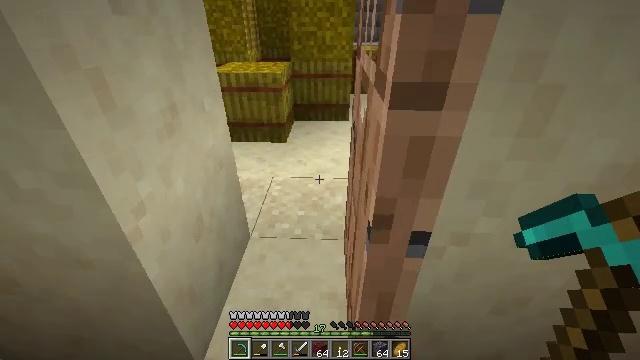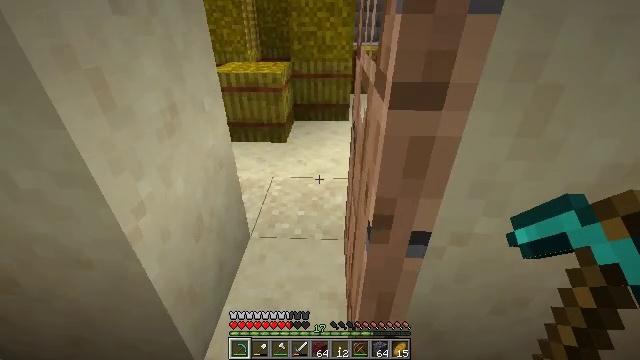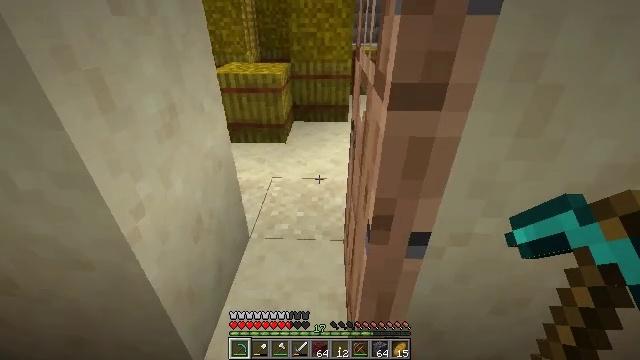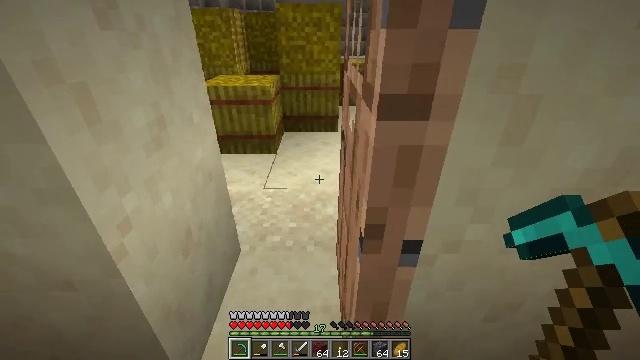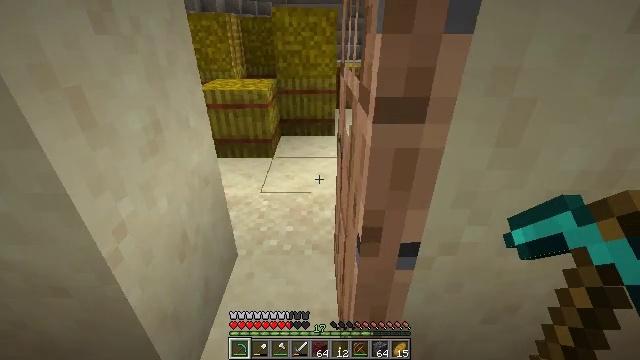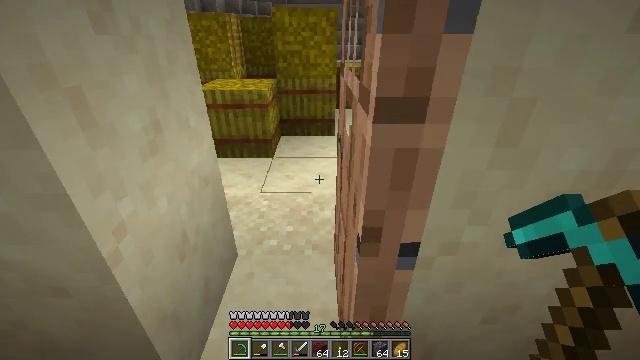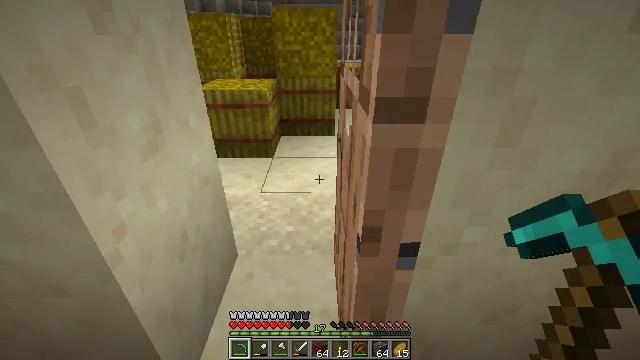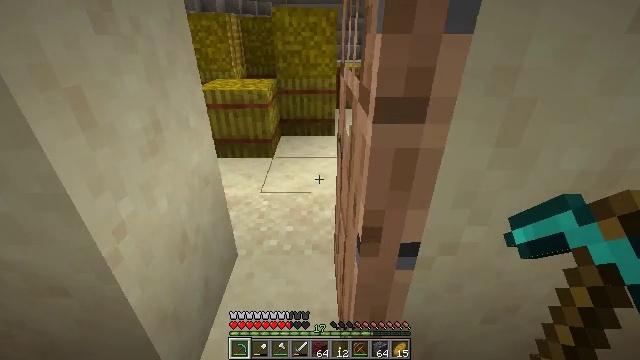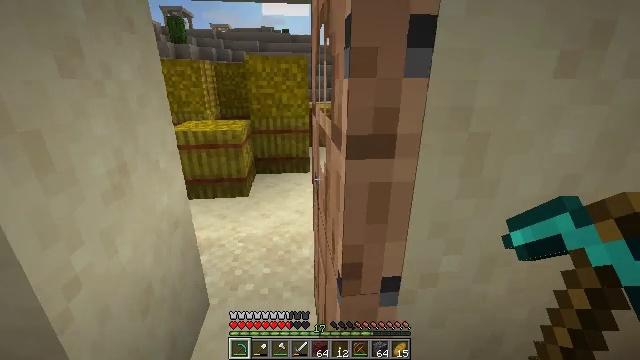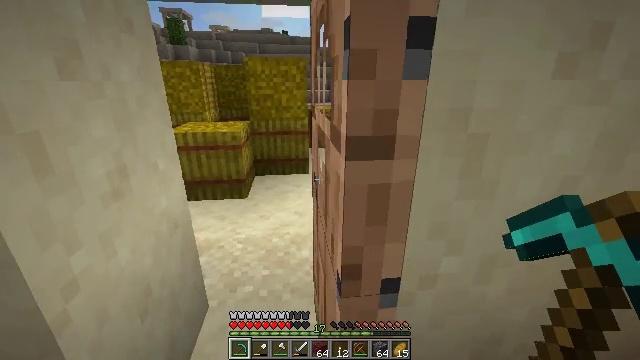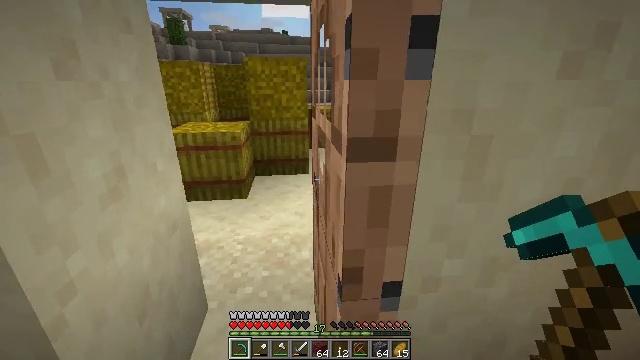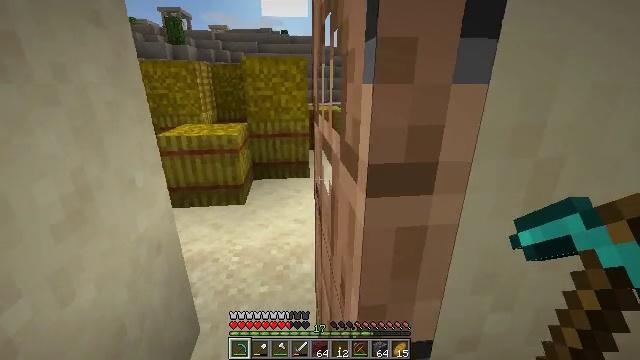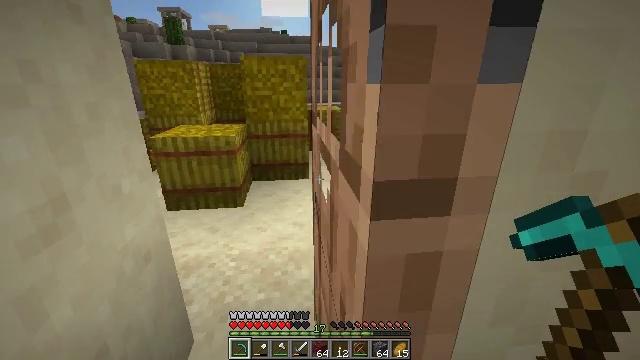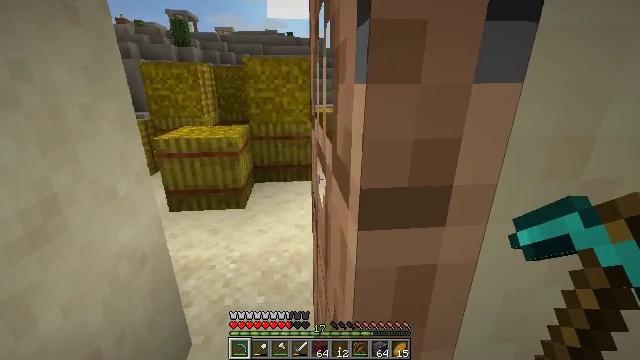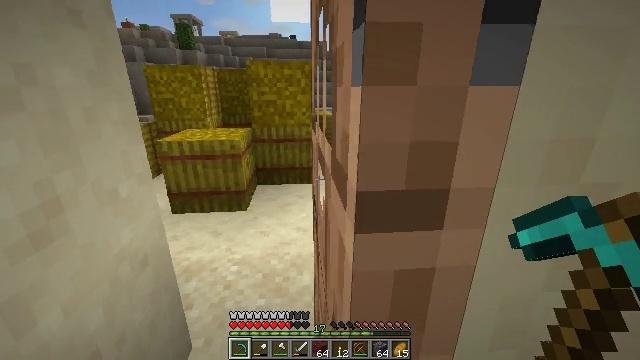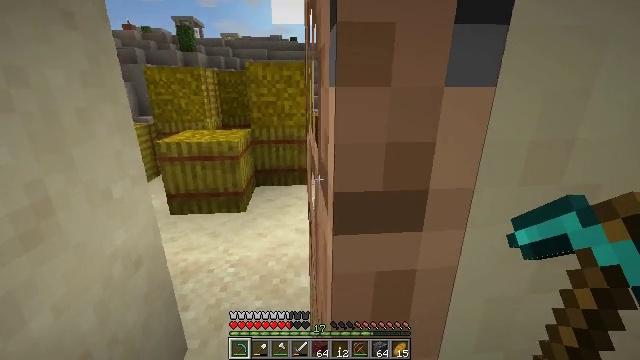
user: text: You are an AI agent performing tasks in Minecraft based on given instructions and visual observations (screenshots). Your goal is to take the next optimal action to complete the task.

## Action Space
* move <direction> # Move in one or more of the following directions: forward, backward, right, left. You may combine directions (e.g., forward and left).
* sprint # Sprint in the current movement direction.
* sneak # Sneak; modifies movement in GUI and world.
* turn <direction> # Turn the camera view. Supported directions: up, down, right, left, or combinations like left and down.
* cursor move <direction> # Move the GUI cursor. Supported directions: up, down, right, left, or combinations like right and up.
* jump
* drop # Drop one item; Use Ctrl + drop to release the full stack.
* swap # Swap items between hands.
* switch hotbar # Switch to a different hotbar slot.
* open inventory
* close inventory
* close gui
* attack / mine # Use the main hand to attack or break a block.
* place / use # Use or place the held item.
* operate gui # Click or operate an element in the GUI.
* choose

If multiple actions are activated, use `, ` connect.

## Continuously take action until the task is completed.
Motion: motion action
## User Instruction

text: Harvest hay blocks from the village.
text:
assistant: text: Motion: no_op
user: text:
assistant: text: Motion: no_op
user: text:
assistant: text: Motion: turn right and up
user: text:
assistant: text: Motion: no_op
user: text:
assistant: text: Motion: no_op
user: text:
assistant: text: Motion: no_op
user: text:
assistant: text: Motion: no_op
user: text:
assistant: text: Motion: turn right and up
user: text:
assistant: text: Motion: no_op
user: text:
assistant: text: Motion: move forward
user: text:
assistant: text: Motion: move forward
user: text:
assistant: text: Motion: move forward
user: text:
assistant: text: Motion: move forward, turn left
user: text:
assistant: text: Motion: move forward
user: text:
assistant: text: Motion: no_op
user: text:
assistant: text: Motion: turn left and up
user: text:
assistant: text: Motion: no_op
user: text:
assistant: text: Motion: no_op
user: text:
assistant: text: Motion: no_op
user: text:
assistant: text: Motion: no_op
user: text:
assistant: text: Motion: no_op
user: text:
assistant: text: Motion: no_op
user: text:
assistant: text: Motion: no_op
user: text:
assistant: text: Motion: no_op
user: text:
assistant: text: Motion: move forward and move left
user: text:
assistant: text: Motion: move forward and move left
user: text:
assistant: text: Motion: move forward and move left
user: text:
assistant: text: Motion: move forward and move left
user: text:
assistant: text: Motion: move forward and move left
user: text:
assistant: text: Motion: move forward and move left